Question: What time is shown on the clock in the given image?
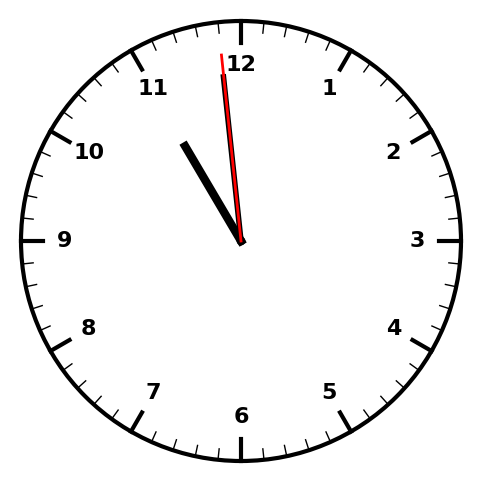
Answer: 10:58:59